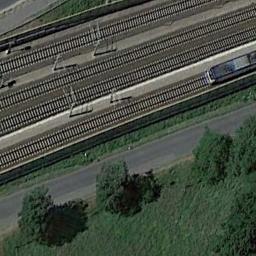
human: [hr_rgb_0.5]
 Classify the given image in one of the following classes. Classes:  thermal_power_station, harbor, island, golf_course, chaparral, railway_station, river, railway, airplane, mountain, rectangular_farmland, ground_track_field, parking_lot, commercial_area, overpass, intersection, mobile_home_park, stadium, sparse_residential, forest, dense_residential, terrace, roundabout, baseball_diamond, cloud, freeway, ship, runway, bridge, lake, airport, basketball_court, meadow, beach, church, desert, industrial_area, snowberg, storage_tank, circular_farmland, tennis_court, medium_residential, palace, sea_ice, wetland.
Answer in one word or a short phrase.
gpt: railway